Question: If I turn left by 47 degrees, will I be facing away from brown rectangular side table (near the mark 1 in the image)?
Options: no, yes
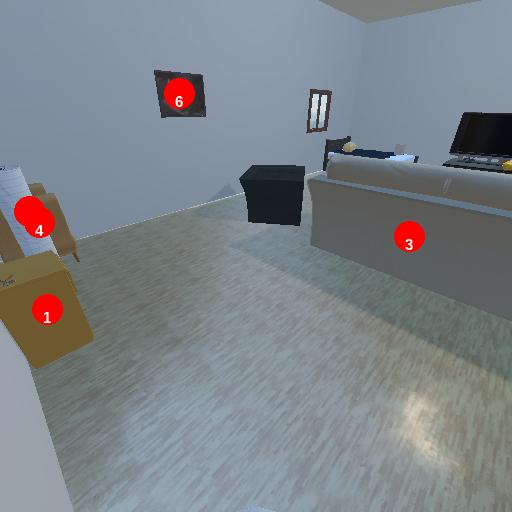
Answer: no